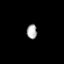
Tissue: prostate
Cell type: Fibroblasts
Senescence score: 0.7097
Nuclear area (px): 146
Mean DAPI intensity: 171.596